Question: I'm trying to get the Stata command 'putexcel' to give me summary statistics for a continuous variable, grouped by a categorical variable, one after another, in the same worksheet. This should be repeated/looped through a number of years, where each year has its own sheet.
This poses two problems:
1. using bysort doesn't record all the groups (well maybe it does but I don't understand how to retrieve them), so it seems I have to use an if-condition for each level. Therefore, the problems becomes that:
2. There are a 150 categories (groups) in my categorical variable, all semi-random 4-digit numbers. So ideally, the solution would automatically detect the number of levels in the group-variabel instead of me writing in hand the 150 different categories for each if-statement.
Here is an example dataset:
'''
clear
input ///
id income1996 income1997 employcode1996 employcode1997
<PHONE> 5000
2 <PHONE> 5000
3 <PHONE> 8830 8220
4 <PHONE> 8220 3300
5 <PHONE> 8220
6 <PHONE> 5000
7 <PHONE> 3300
8 <PHONE> 5000
end
'''
And here is my not very good try to resolve the problem. I know the local variables are just as (in)efficient as just writing it in hand, but it was my best shot.
'''
forval x=1996/1997 {
local y=2
local z='y'+1
local w='y'+2
summarize income'x' if employcode'x'==3300
putexcel A1=rnames A'z'=rscalars using "C:\Users\emilbebri\Downloads\tmp\results.xlsx", sheet(year'x') modify colwise
summarize income'x' if employcode'x'==5000
putexcel A'z'=rscalars using "C:\Users\emilbebri\Downloads\tmp\results.xlsx", sheet(year'x') modify colwise
summarize income'x' if employcode'x'==8220
putexcel A'w'=rscalars using "C:\Users\emilbebri\Downloads\tmp\results.xlsx", sheet(year'x') modify colwise
}
'''
Would appreciate an answer greatly, and so would my rmi-strained righthand!
<URL>, however, the actual content is too far off and I am at loss as how I would transfer that knowledge to my similar-but-kind-of-different problem.
Update: here is Robertos answer, but modified so that the output becomes more compact, like this: (the reason why the last row doesn't have mean and SD is because the example data has only one observation in that category)

and here is the code to produce it.
'''
forvalues x = 1996/1997 {
local xlsrow = 2
quietly levelsof employcode'x', local(ecodes)
foreach ecode of local ecodes {
// show on screen
quietly display "Year 'x', code 'ecode'"
quietly summarize income'x' if employcode'x' == 'ecode'
quietly display ""
// save to MS Excel
putexcel A'xlsrow'=("Code 'ecode'") B'xlsrow'=rscalars ///
A1=("discokode") B1=rnames ///
using "C:\Users\emilbebri\Downloads\tmp\results11.xlsx", ///
sheet('x') modify colwise
// update MS Excel row
local xlsrow = 'xlsrow' + 1
}
}
'''
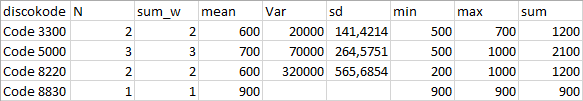
Answer: In your updated code you are missing '{}' for the 'forvalues' loop. Also, you don't make use of the 'local employcode_tmp', and that seems to be what you aim for.
Fixing the syntax errors I mention and deleting your second 'quietly' should give you some output. However, your loop gives repeated results (five for each employment code). I'm not sure that's intentional.
A complete working example, with my interpretation of what you want, is
'''
clear
set more off
*----- example data -----
input ///
id income1996 income1997 employcode1996 employcode1997
<PHONE> 5000
2 <PHONE> 5000
3 <PHONE> 8830 8220
4 <PHONE> 8220 3300
5 <PHONE> 8220
6 <PHONE> 5000
7 <PHONE> 3300
8 <PHONE> 5000
end
*----- what you want -----
forvalues x = 1996/1997 {
local xlsrow = 1
quietly levelsof employcode'x', local(ecodes)
foreach ecode of local ecodes {
// show on screen
display "Year 'x', code 'ecode'"
summarize income'x' if employcode'x' == 'ecode'
display ""
// save to MS Excel
putexcel A'xlsrow'=("Code 'ecode'") A'='xlsrow'+1'=rscalars ///
using "D:/Datos/rferrer/Desktop/test.xlsx", ///
sheet('x') modify colwise
// update MS Excel row
local xlsrow = 'xlsrow' + 3
}
}
'''
The result:

Check also 'help statsby'.